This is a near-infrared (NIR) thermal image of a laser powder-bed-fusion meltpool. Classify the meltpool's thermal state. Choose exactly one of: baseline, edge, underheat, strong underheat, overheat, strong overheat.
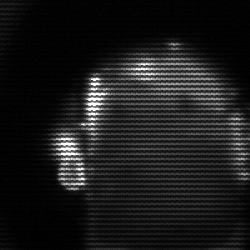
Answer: baseline